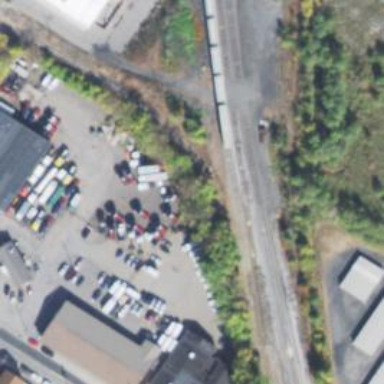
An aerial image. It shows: Railway siding with rails.